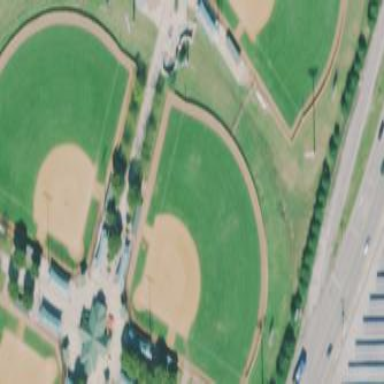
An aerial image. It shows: Baseball pitch for leisure land.